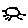
Label: sun